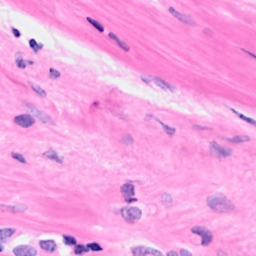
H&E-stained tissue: Breast